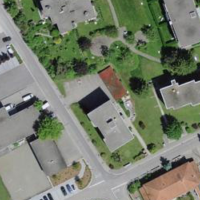
EUNIS habitat code: 54
Species observed at this site:
Galeopsis tetrahit
Ficus carica